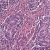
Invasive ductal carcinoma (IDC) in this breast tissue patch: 1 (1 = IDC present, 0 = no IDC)